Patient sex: M
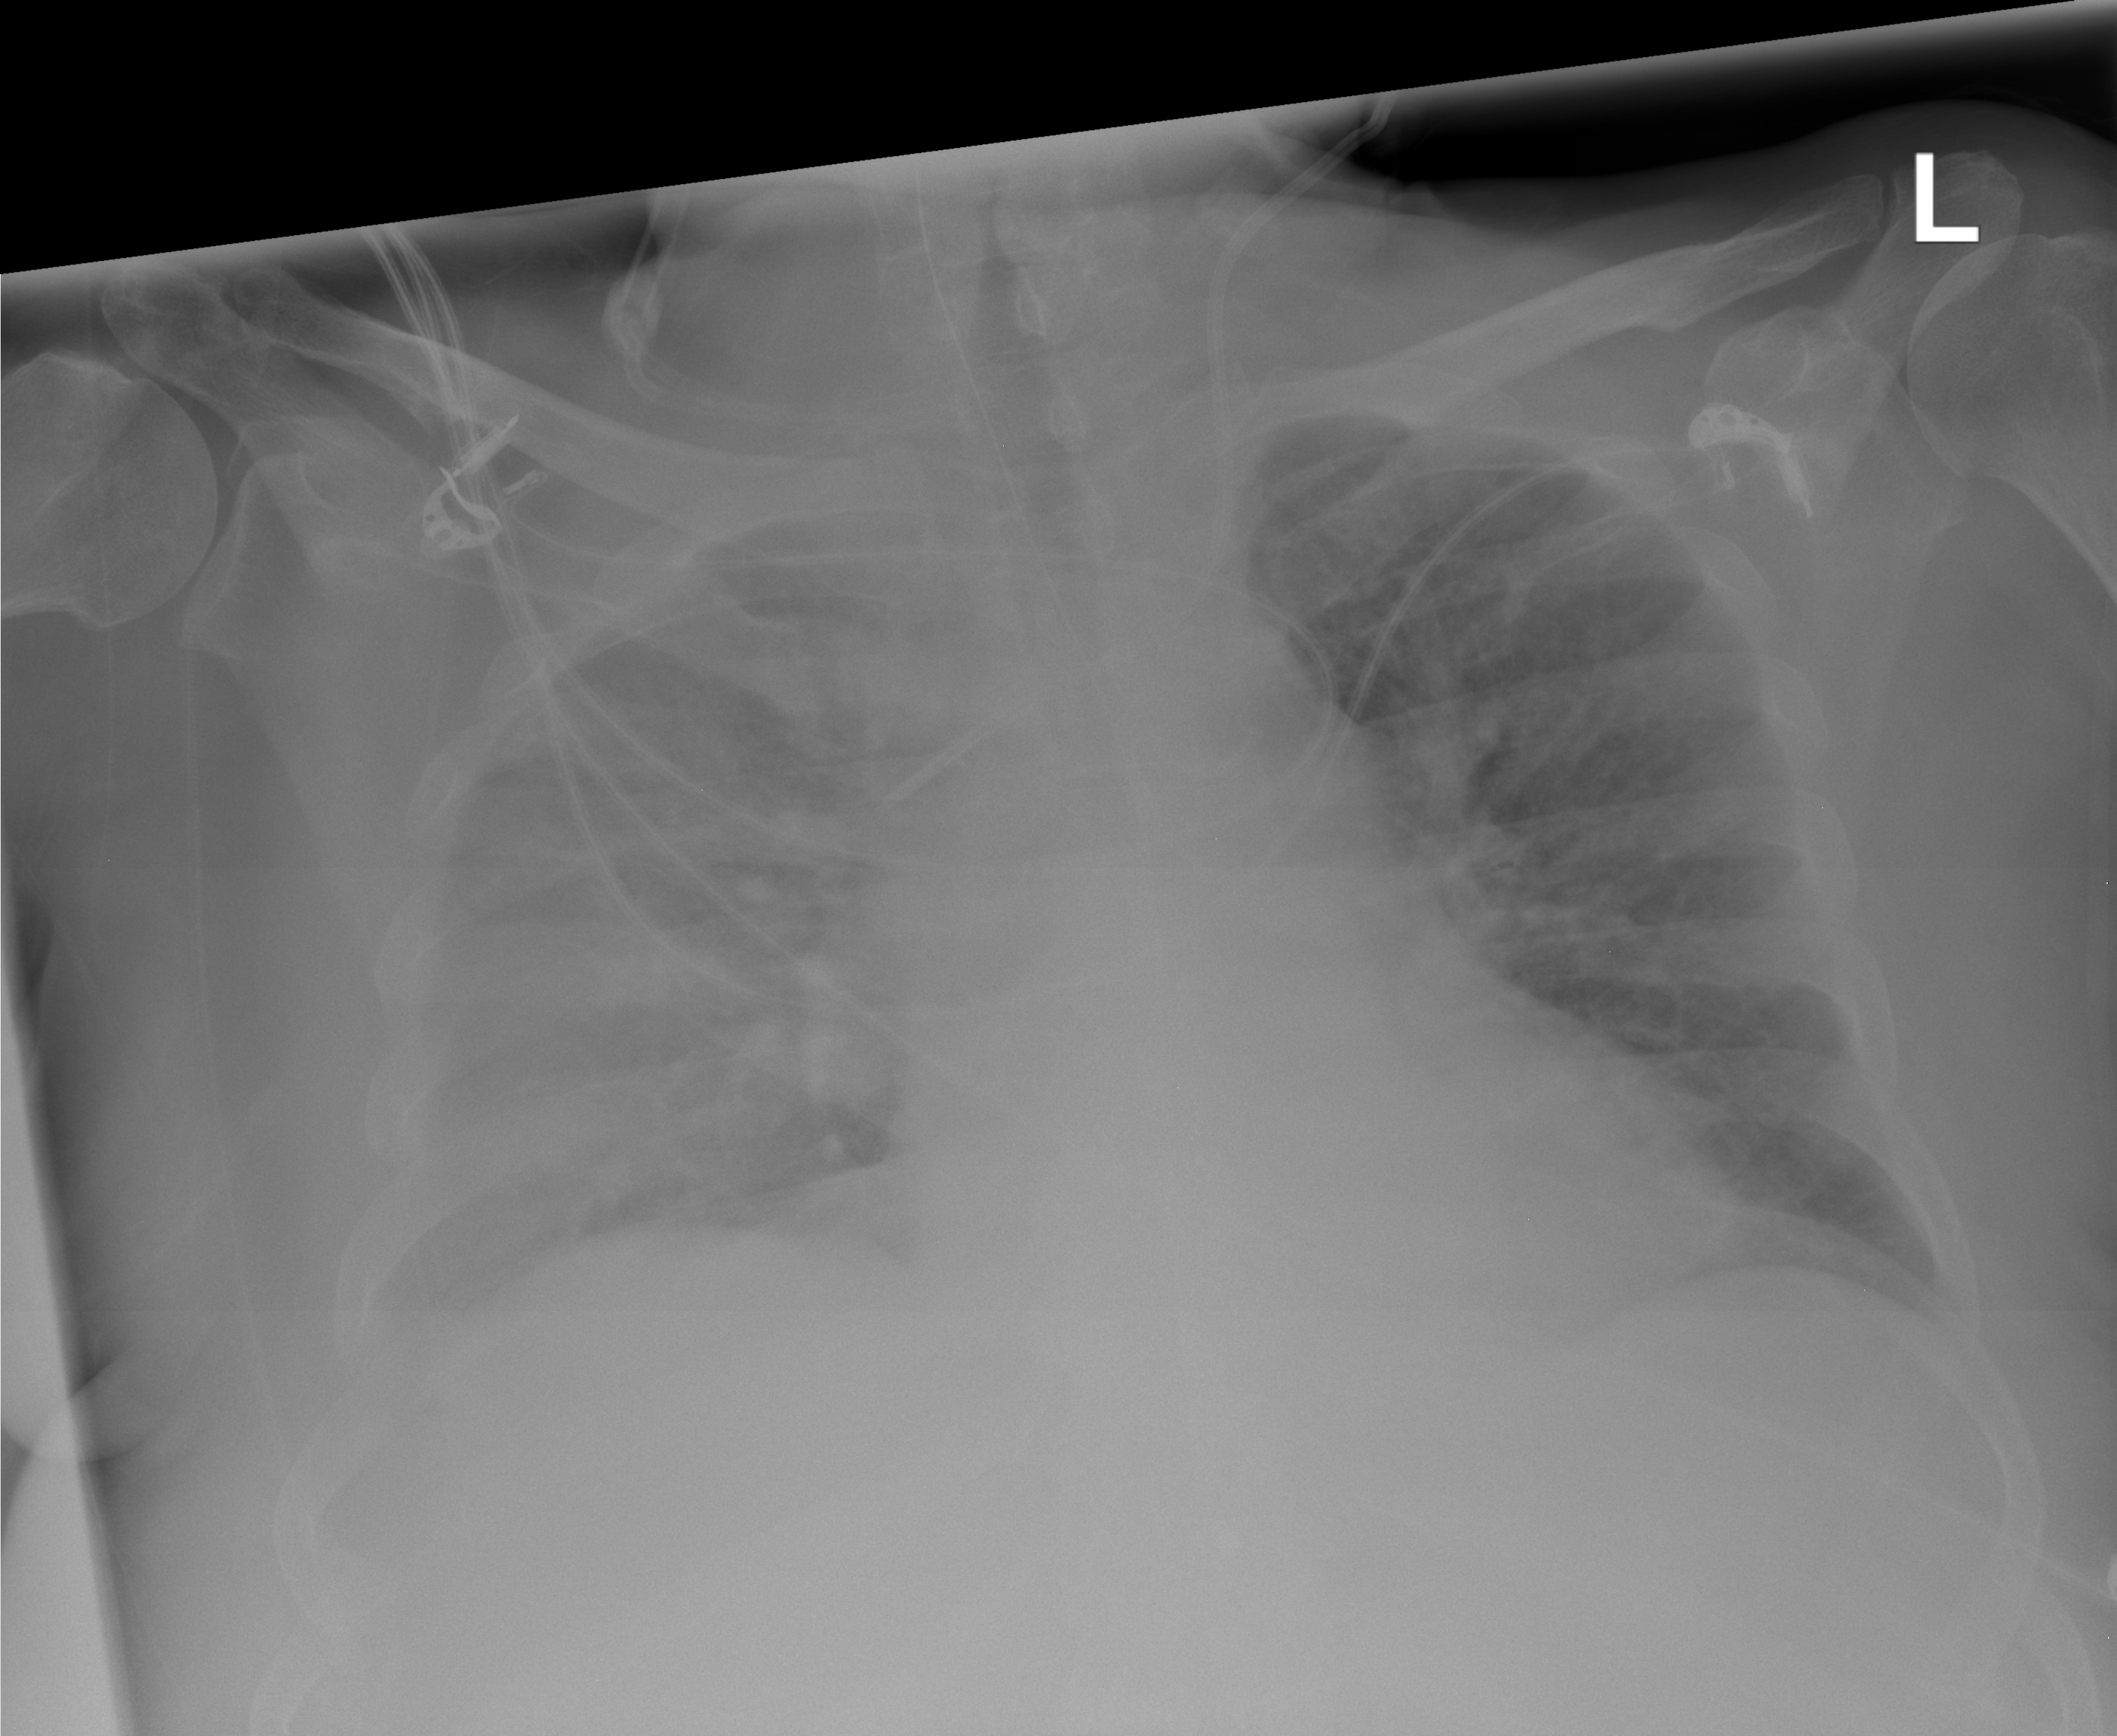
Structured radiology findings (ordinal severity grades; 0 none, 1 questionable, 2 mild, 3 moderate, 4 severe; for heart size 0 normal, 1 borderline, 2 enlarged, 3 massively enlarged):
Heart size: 2
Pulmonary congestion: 2
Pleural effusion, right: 2
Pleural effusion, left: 0
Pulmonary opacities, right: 0
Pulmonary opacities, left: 0
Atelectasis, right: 2
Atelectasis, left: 2